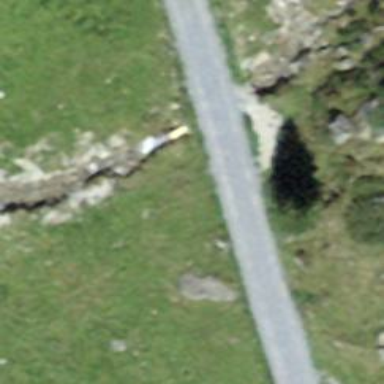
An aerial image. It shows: Culvert tunnel.